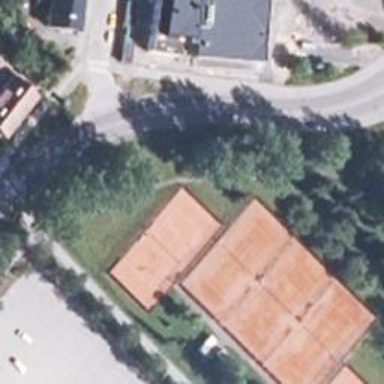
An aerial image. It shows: Tennis court on the leisure land pitch.